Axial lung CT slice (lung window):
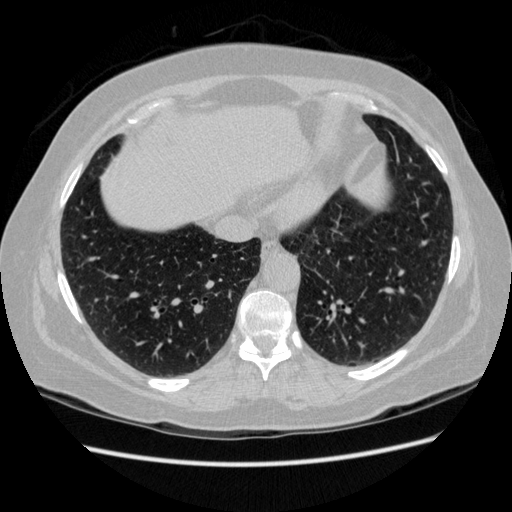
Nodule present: no